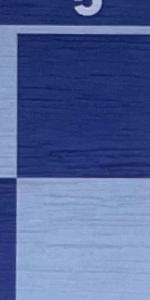
Label: Empty